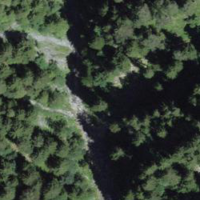
EUNIS habitat code: 43
Species observed at this site:
Nucifraga caryocatactes